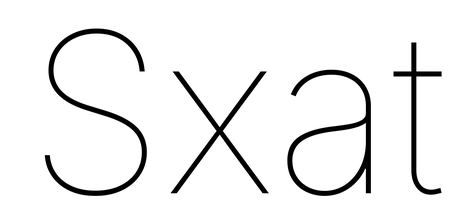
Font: Inter_Thin